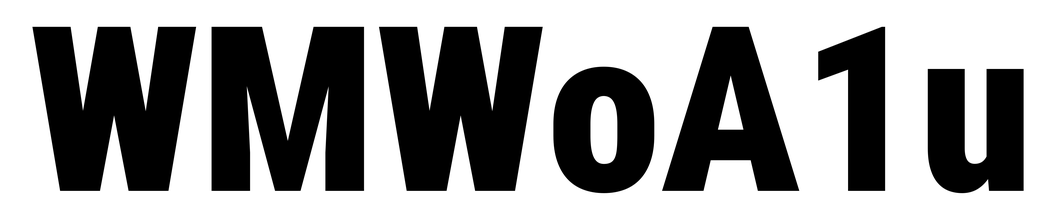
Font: Roboto_Condensed_Black